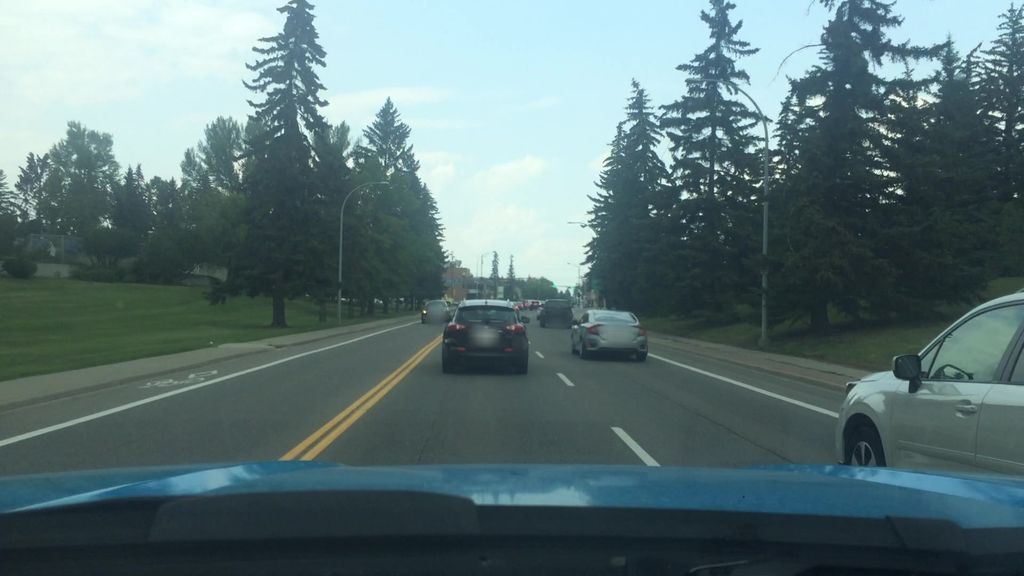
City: calgary